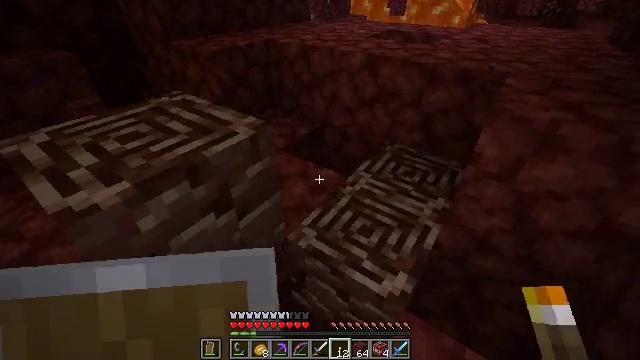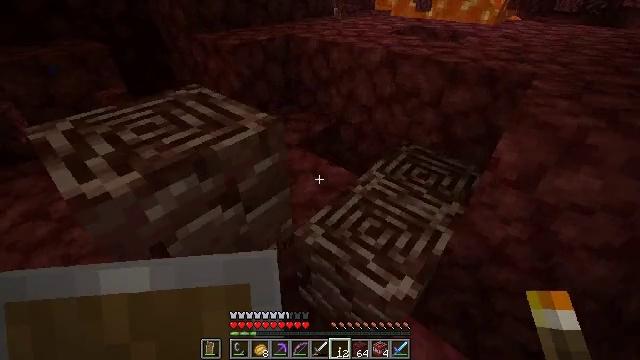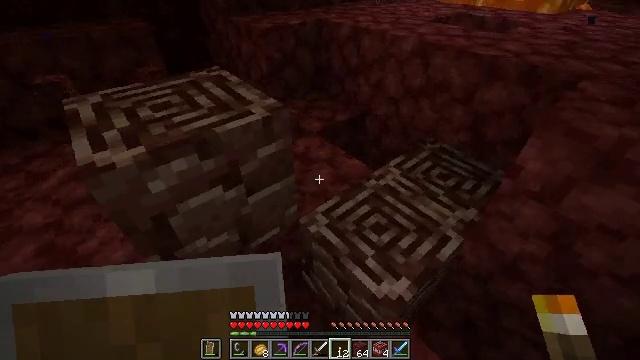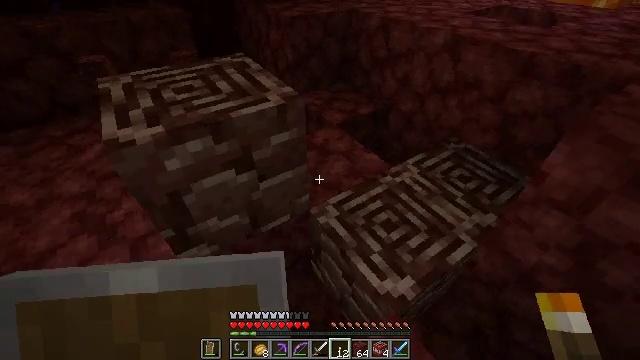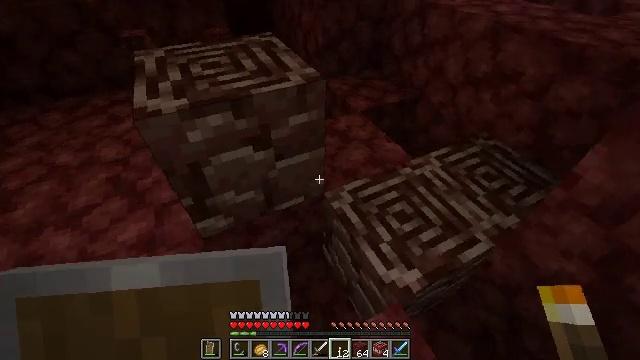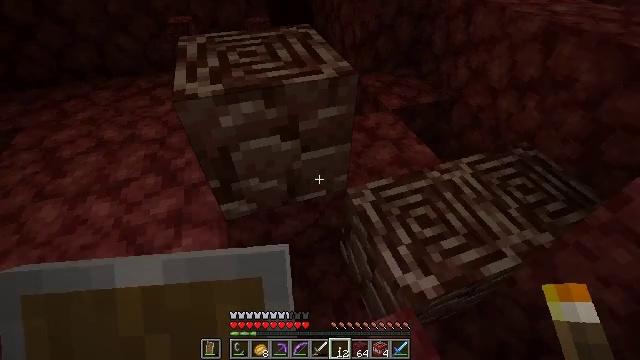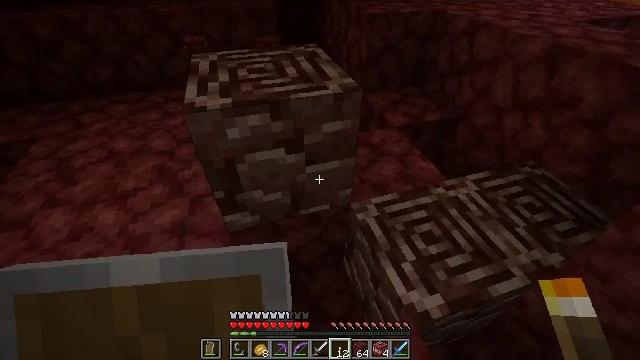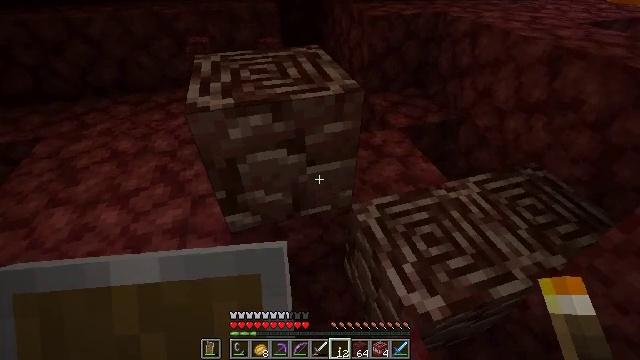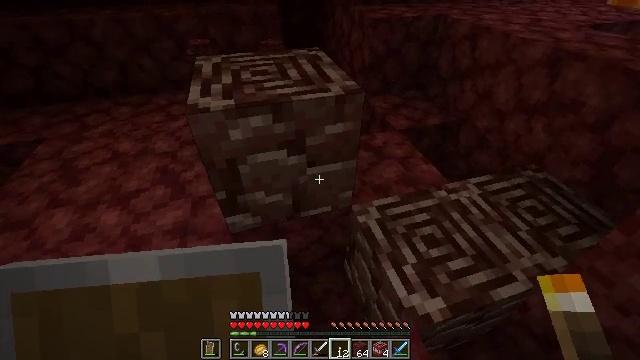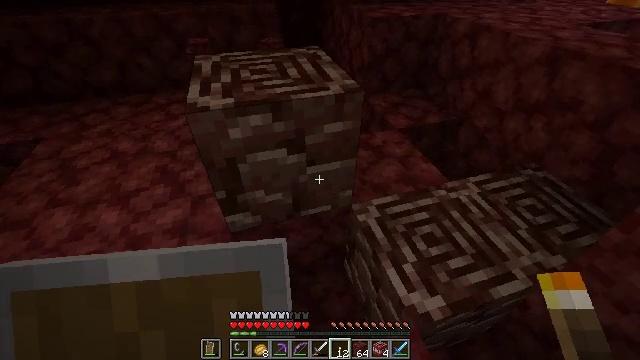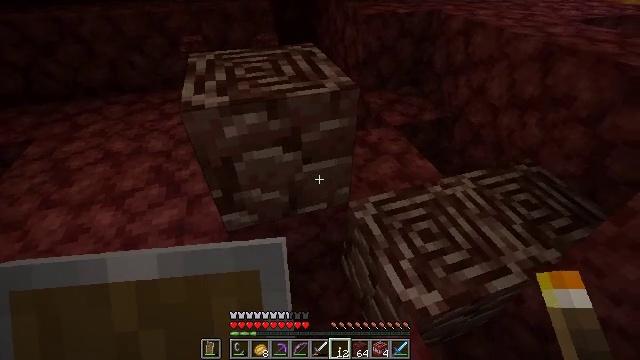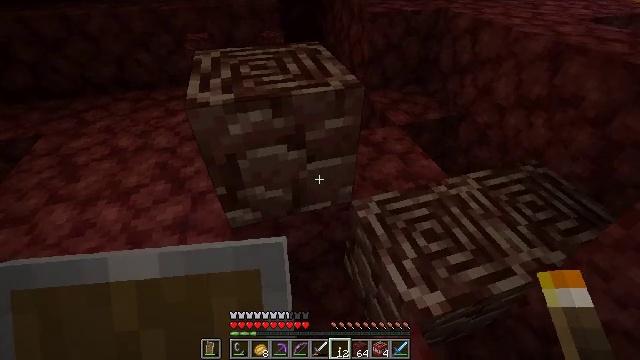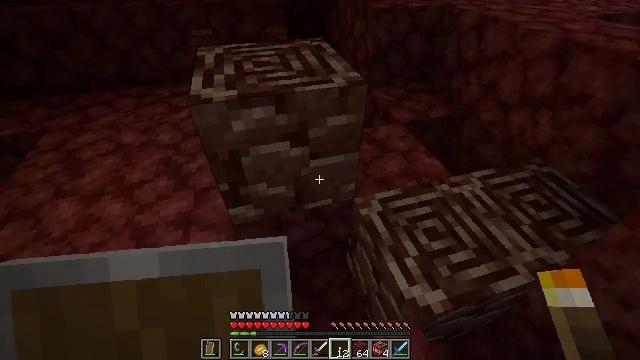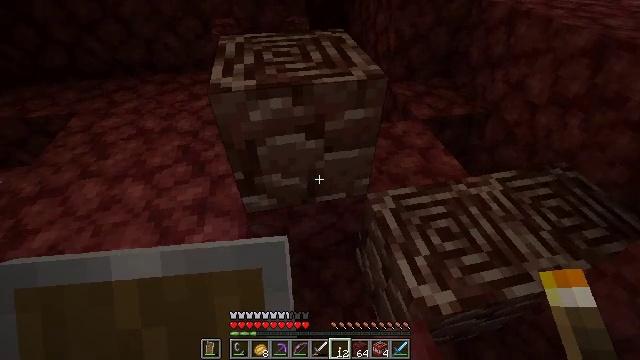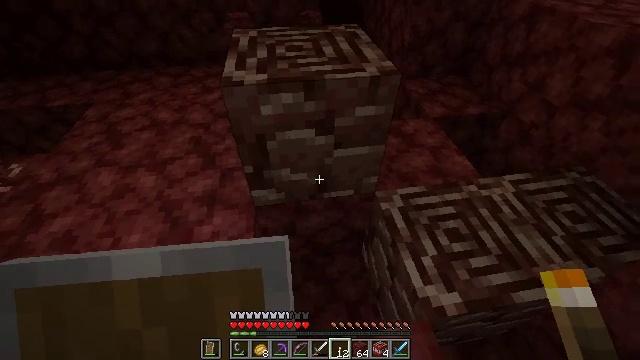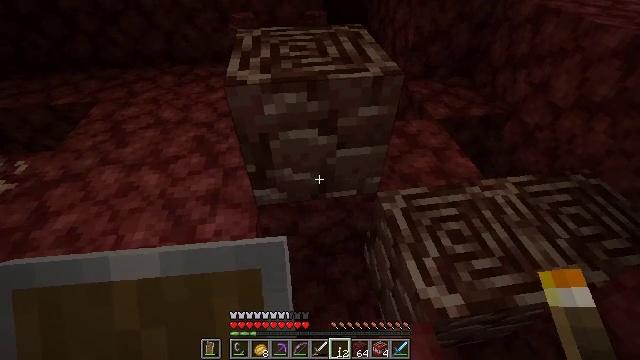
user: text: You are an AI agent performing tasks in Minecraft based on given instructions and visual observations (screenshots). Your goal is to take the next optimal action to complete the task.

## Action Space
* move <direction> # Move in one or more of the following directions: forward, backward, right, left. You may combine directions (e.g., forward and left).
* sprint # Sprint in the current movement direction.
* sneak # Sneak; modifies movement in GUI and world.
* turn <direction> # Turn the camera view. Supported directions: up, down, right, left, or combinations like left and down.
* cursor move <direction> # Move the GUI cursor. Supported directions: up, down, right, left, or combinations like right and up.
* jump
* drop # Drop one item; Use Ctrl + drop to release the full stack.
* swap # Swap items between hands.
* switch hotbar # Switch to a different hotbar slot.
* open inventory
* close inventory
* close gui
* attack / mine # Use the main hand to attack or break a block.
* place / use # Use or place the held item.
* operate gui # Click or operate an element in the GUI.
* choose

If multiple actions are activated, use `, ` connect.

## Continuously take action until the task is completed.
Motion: motion action
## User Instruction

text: Find and extract ancient debris from the Nether.
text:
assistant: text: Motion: move right, turn left
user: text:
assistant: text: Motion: turn left and down
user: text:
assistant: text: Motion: turn left and down
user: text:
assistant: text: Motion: turn left and down
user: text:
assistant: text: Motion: turn left and down
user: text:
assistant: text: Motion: turn left and up
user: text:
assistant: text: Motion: no_op
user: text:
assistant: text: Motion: no_op
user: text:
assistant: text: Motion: no_op
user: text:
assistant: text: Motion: turn right
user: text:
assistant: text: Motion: turn left
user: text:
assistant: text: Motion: no_op
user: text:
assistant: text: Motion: turn left and down
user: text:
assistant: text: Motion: turn left
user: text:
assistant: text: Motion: no_op
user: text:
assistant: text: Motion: no_op
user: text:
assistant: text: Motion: no_op
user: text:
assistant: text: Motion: no_op
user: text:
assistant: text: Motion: no_op
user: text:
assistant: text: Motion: no_op
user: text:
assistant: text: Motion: no_op
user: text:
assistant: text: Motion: no_op
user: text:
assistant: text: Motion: no_op
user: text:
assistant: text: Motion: no_op
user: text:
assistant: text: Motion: no_op
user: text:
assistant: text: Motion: no_op
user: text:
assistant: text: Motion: no_op
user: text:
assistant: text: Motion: no_op
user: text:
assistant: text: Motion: no_op
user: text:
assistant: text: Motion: no_op